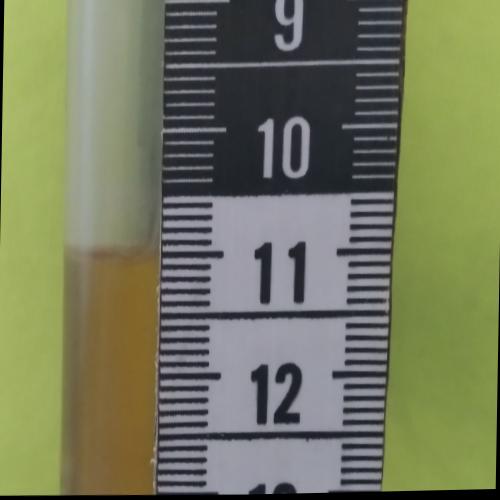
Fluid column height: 11.0 cm